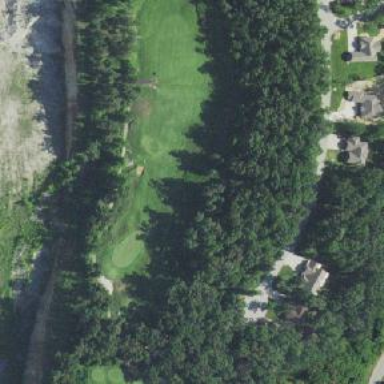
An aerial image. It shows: Rough grassy area used for golf.